Interaction volume radius: 5 \u00c5
Interaction volume height: 45 \u00c5
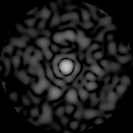
Disorder parameter: 0.8069